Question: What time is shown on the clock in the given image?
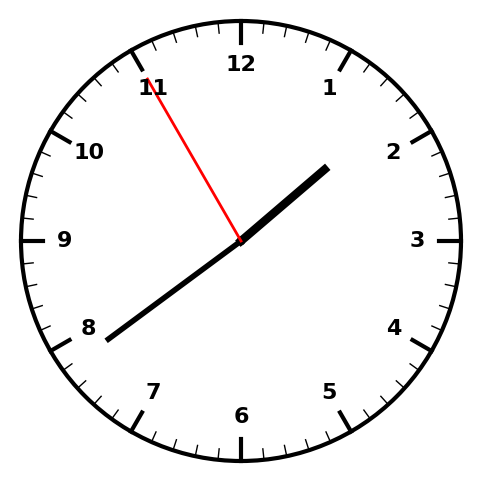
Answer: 01:38:55